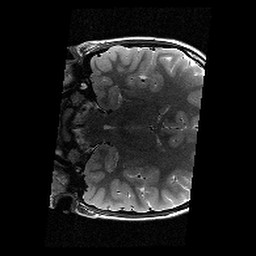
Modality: T2w
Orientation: coronal
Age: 10
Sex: female
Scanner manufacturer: siemens
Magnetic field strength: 3 T
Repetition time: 9.23 s
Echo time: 0.067 s